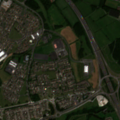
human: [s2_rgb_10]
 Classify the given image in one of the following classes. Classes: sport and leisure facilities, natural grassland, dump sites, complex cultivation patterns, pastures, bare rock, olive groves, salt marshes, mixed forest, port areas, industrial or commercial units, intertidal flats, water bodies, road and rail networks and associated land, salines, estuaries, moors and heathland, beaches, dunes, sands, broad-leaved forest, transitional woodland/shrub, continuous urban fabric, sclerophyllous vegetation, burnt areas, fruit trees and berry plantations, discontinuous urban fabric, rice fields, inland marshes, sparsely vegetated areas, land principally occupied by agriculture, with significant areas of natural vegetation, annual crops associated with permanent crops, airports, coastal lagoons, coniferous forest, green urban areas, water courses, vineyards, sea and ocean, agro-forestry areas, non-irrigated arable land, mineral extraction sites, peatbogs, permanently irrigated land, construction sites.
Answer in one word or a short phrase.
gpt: discontinuous urban fabric, industrial or commercial units, road and rail networks and associated land, green urban areas